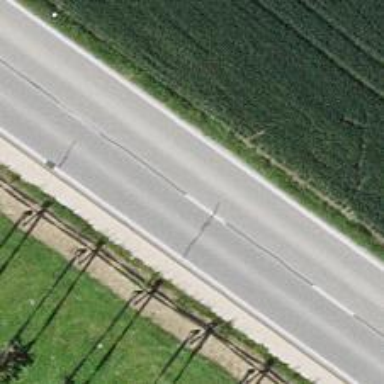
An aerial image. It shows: Tertiary road.